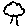
Label: tree